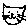
Label: cat